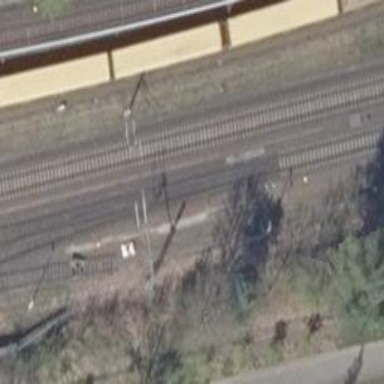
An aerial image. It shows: Milestone along the railway track with catenary mast.